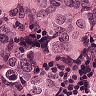
Metastatic tissue present: yes